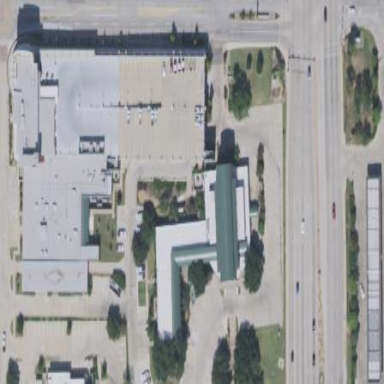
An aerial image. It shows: Civic building.